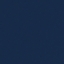
Label: SeaLake